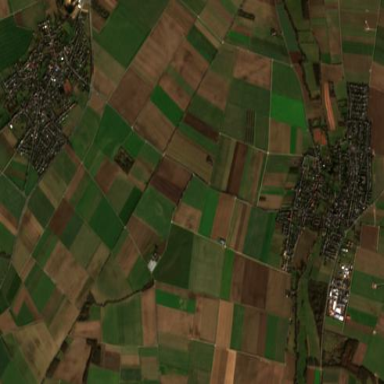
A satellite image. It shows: View of farmland.